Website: home-depot
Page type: payment
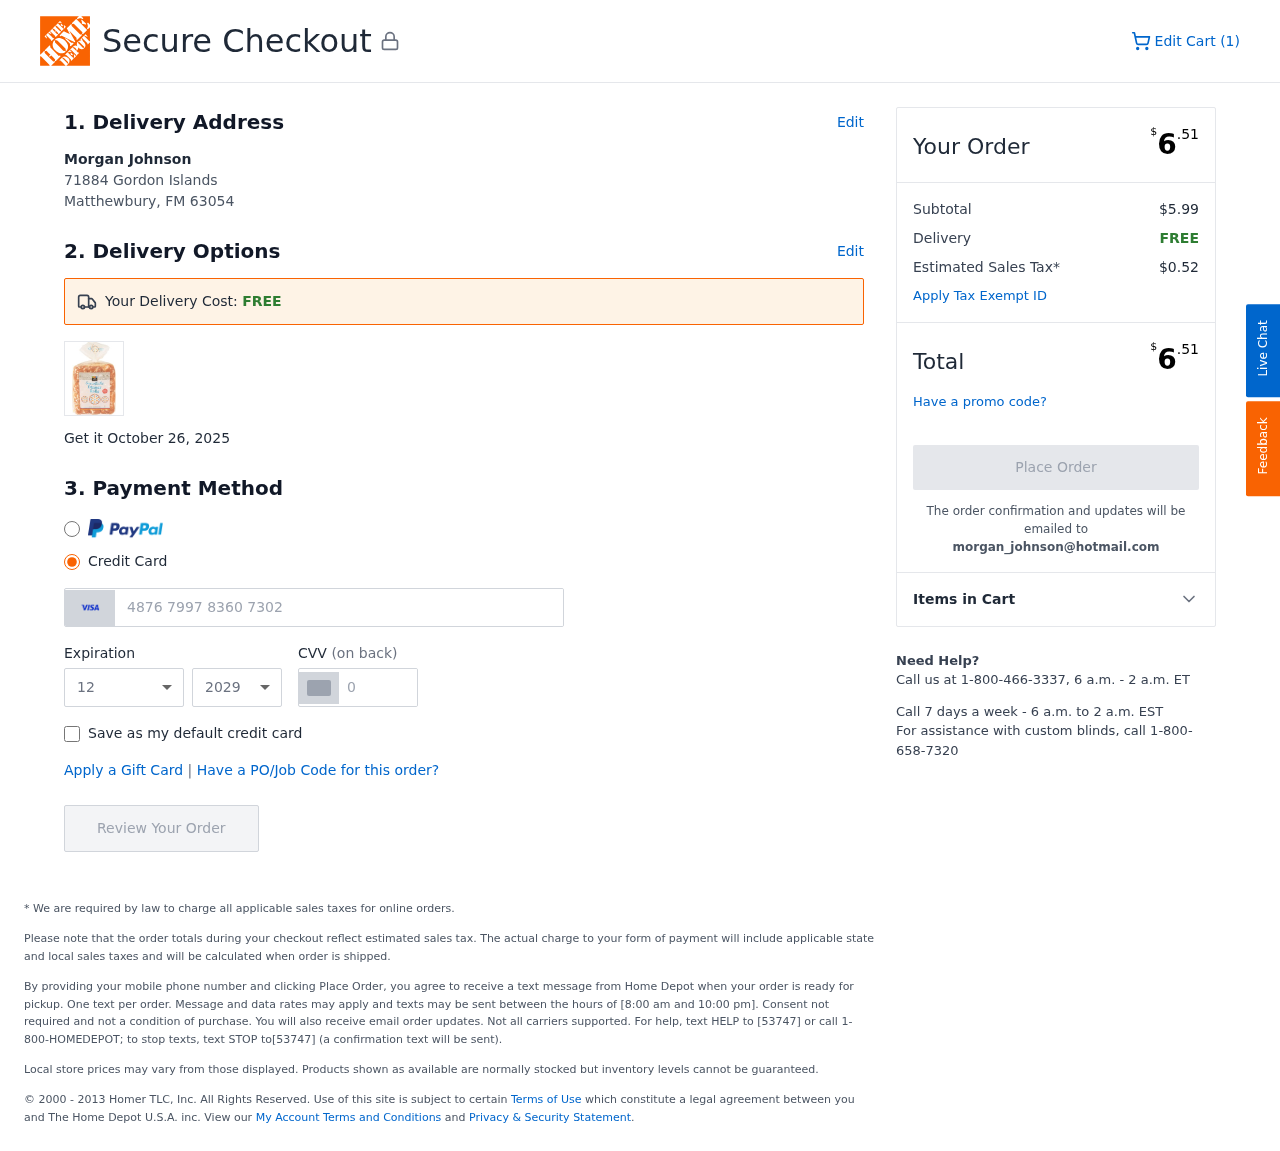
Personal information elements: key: PII_CARD_CVV
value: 080
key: PII_CARD_EXPIRY_MONTH
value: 12
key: PII_CARD_EXPIRY_YEAR
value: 29
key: PII_CARD_NUMBER
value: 4876 7997 8360 7302
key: PII_CITY_STATE_ZIP
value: Matthewbury, FM 63054
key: PII_EMAIL
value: morgan_johnson@hotmail.com
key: PII_FULLNAME
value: Morgan Johnson
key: PII_STREET
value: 71884 Gordon Islands
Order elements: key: ORDER_NUM_ITEMS
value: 1
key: ORDER_DELIVERY_DATE
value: October 26, 2025
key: ORDER_TOTAL
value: $6.51
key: ORDER_SUBTOTAL
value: $5.99
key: ORDER_SHIPPING_COST
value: FREE
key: ORDER_TAX
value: $0.52